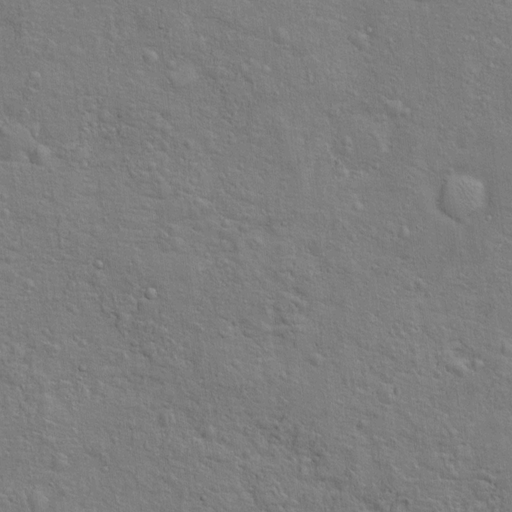
Classes present: Background